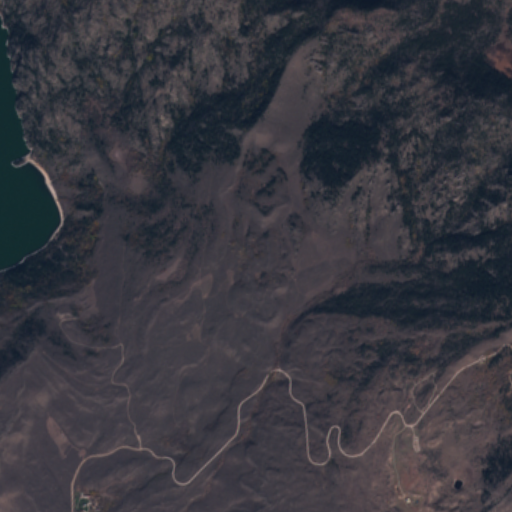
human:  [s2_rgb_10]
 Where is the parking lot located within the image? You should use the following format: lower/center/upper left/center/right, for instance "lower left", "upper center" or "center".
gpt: The parking lot is located in the lower right of the image.
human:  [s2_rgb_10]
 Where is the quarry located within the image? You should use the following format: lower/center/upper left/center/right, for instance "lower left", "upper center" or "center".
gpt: There is no quarry in the image.